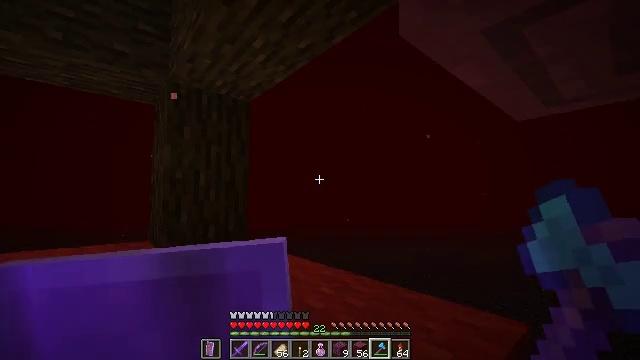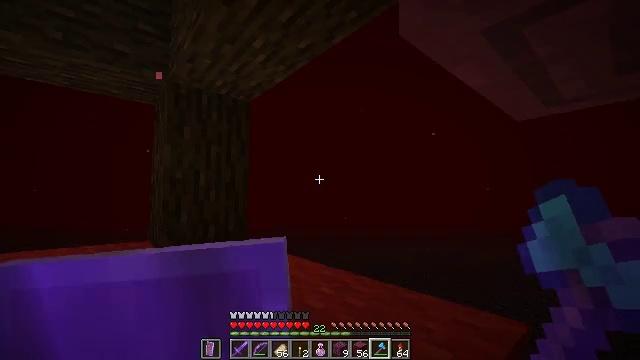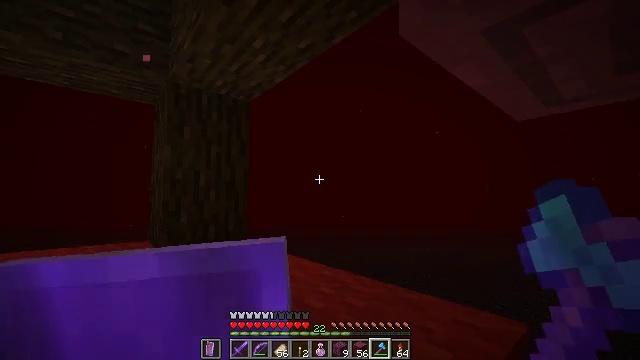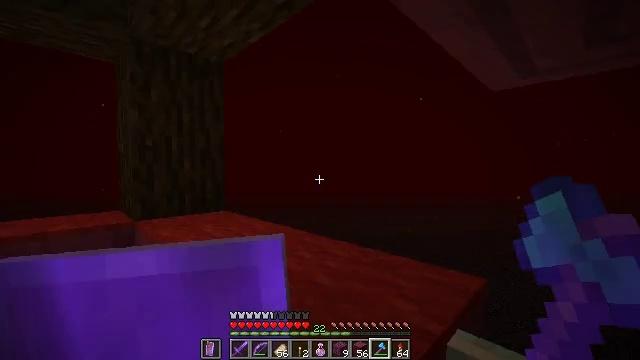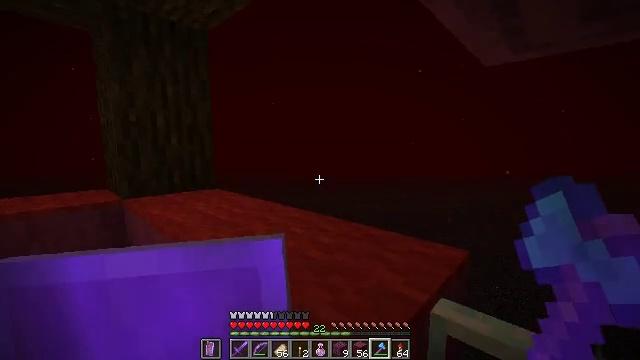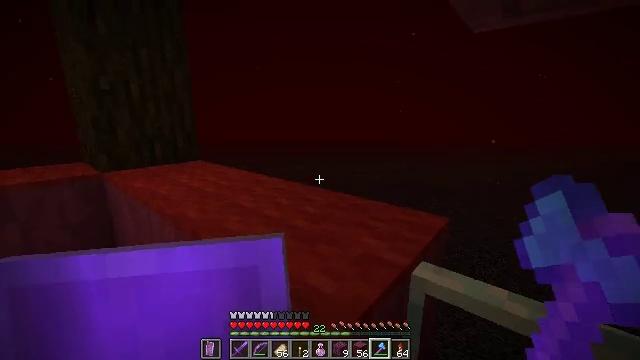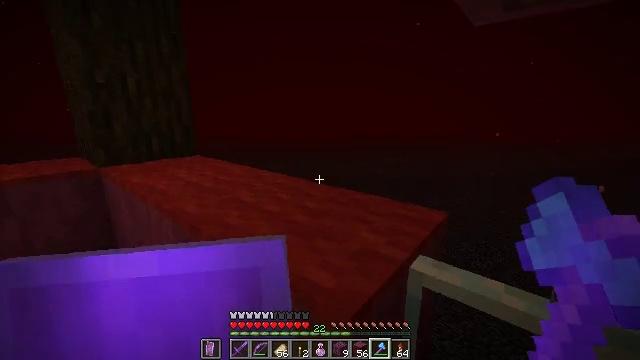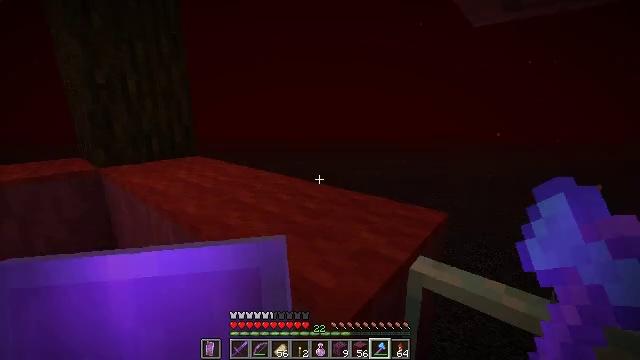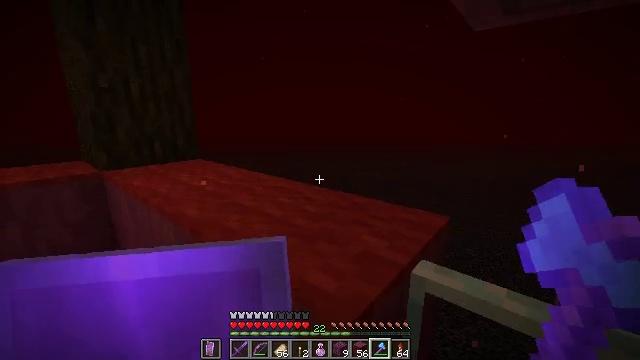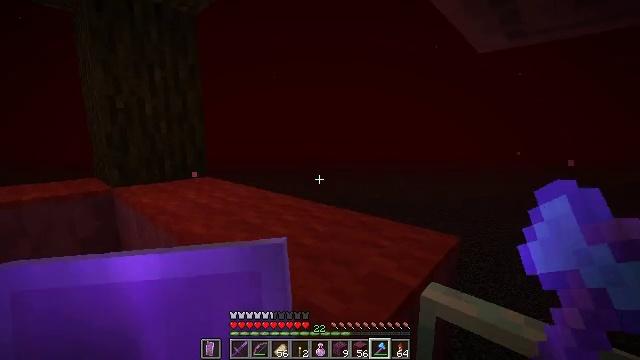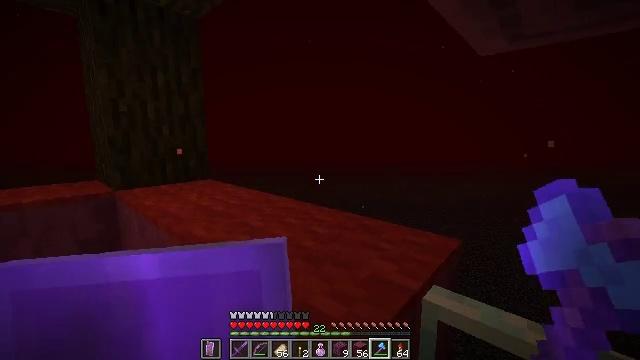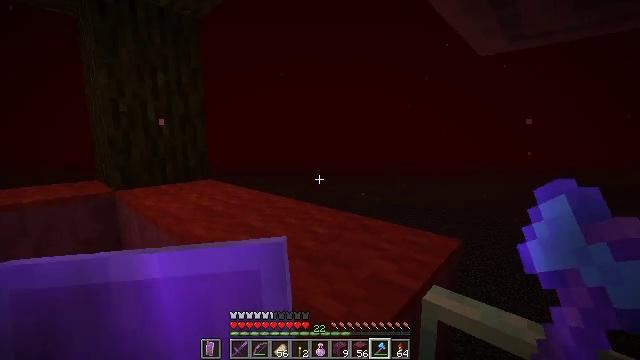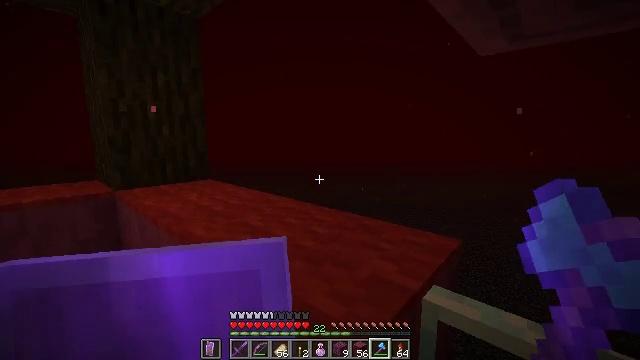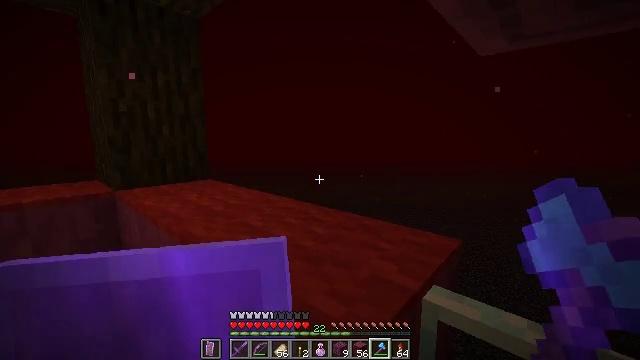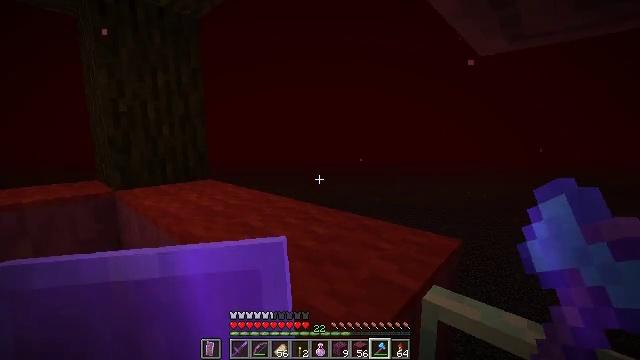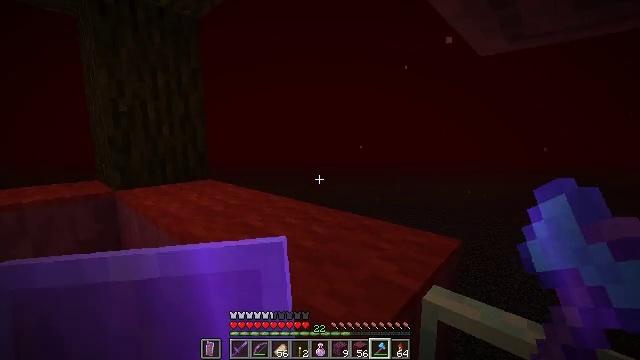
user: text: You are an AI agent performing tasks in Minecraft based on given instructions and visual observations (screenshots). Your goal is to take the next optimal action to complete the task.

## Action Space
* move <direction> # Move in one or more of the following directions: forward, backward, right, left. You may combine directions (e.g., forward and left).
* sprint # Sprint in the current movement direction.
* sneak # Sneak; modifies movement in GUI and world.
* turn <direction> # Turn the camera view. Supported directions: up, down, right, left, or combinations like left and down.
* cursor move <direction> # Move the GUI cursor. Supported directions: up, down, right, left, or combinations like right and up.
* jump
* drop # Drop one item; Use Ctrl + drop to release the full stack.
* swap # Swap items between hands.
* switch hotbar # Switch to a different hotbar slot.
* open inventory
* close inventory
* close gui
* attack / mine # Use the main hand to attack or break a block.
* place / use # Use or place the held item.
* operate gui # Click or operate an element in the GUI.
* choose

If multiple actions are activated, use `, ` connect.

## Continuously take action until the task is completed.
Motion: motion action
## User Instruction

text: Mine the red carpet.
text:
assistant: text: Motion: no_op
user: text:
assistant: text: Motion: no_op
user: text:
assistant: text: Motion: turn right and down
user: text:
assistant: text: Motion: turn right and down
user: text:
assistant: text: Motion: turn right and down
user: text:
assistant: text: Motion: turn down
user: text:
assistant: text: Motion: no_op
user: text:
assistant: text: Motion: no_op
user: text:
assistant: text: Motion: turn left and up
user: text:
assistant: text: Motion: no_op
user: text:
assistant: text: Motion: no_op
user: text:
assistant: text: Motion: no_op
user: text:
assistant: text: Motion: no_op
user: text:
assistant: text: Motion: no_op
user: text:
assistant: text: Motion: no_op
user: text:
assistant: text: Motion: no_op
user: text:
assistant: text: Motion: no_op
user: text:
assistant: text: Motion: no_op
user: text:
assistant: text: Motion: turn left and down
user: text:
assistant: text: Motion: turn left and down
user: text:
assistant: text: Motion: turn right and down
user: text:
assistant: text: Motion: turn right
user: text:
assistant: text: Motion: turn right and up
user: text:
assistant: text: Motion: turn right and up
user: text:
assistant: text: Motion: turn right and up
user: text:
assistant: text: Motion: turn right
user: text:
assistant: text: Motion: turn right and up
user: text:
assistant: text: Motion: turn right and up
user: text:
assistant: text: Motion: no_op
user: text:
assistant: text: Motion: no_op